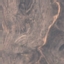
Label: HerbaceousVegetation